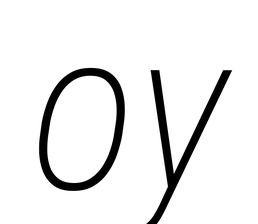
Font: Roboto-Italic_Condensed_ExtraLight_Italic